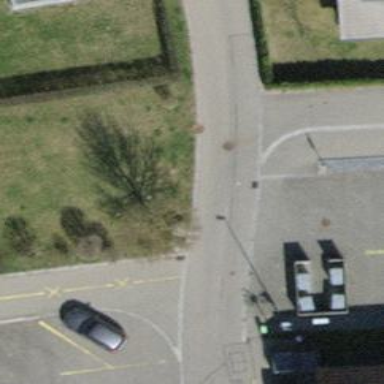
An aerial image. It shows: Parking aisle made of paving stones.